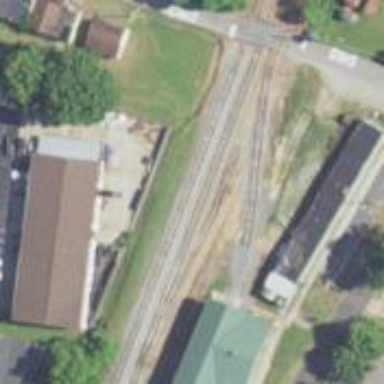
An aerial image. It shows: Railway yard in service.